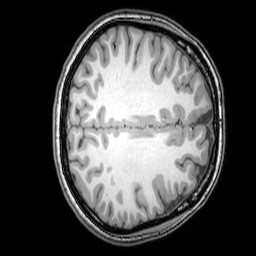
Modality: T1w
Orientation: axial
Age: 21
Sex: female
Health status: healthy
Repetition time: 0.081 s
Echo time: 0.037 s